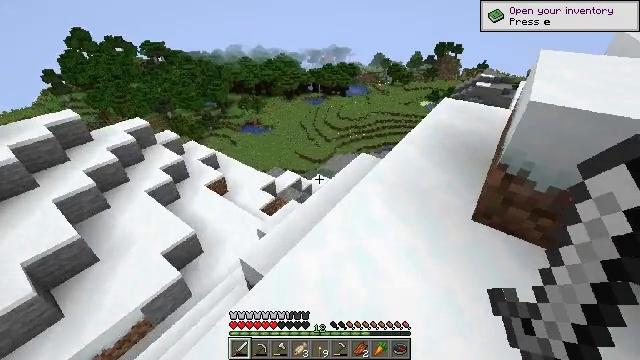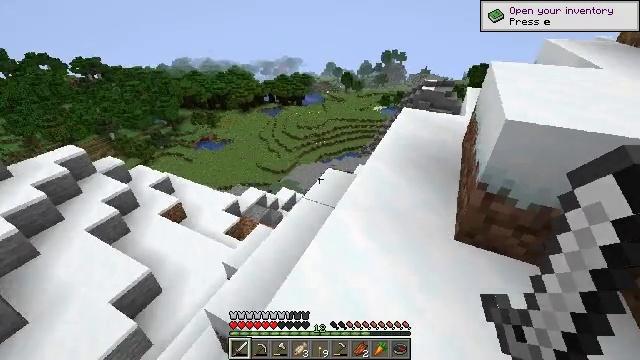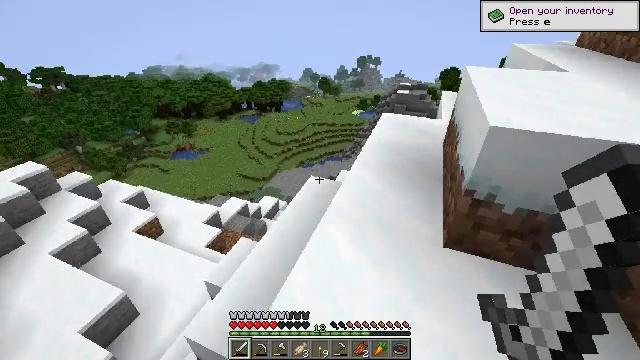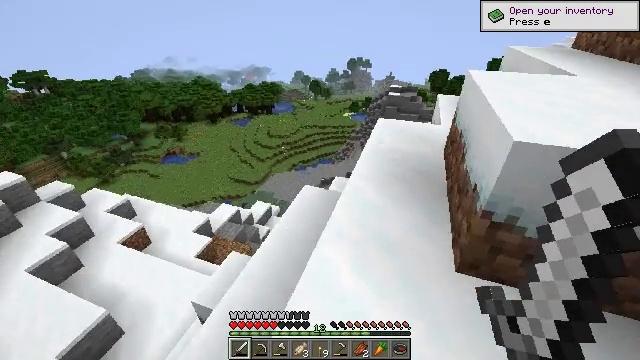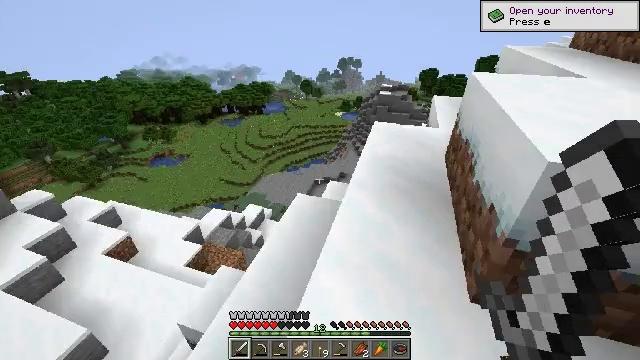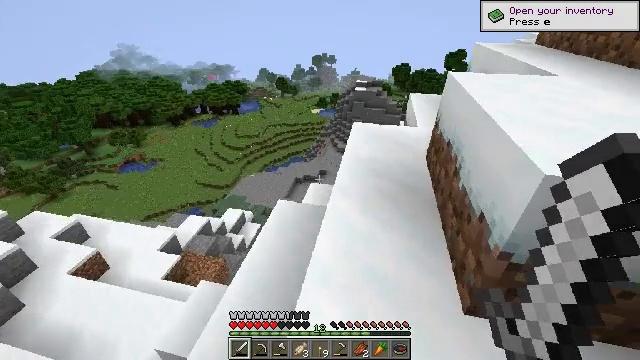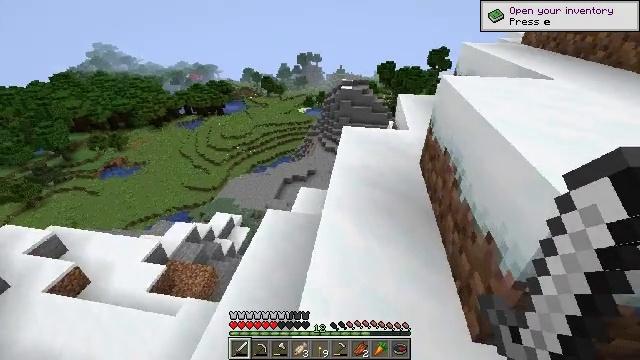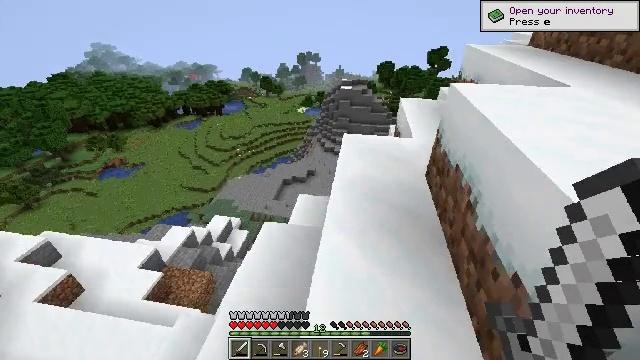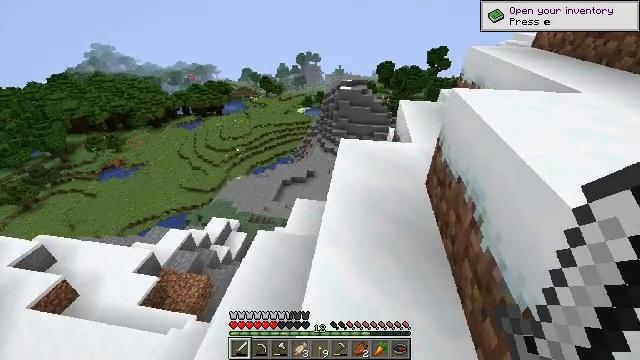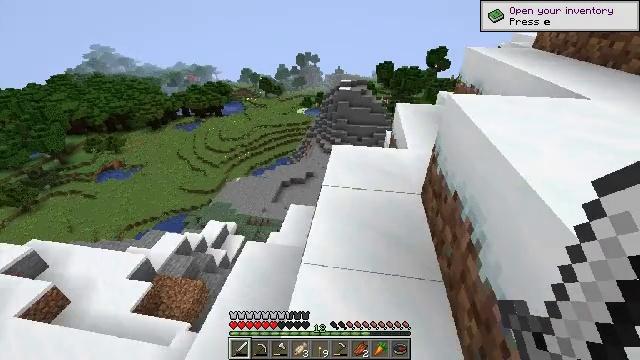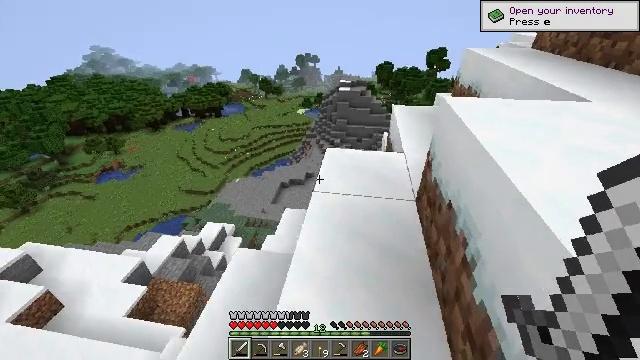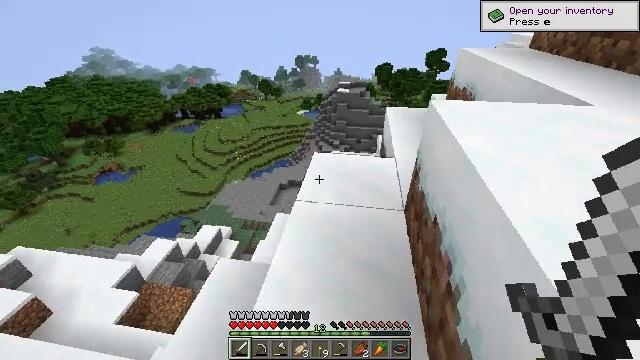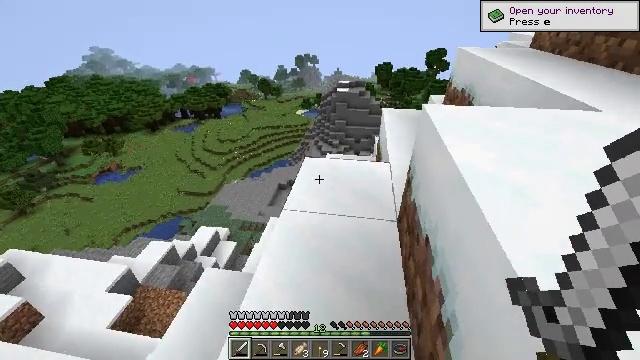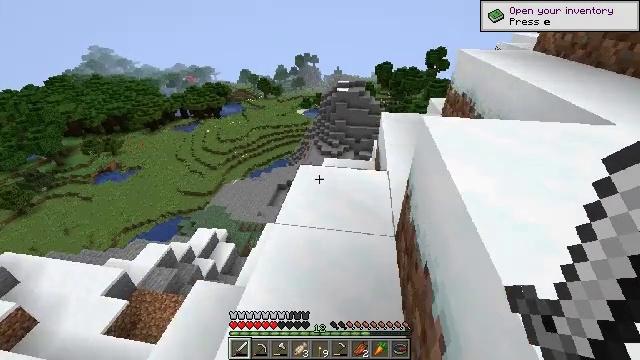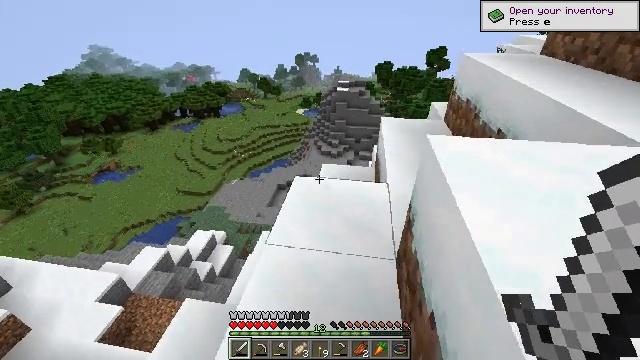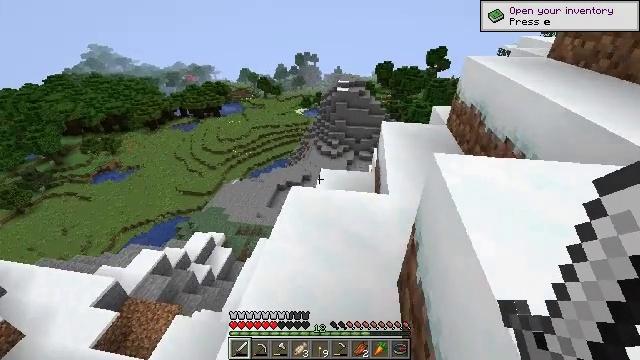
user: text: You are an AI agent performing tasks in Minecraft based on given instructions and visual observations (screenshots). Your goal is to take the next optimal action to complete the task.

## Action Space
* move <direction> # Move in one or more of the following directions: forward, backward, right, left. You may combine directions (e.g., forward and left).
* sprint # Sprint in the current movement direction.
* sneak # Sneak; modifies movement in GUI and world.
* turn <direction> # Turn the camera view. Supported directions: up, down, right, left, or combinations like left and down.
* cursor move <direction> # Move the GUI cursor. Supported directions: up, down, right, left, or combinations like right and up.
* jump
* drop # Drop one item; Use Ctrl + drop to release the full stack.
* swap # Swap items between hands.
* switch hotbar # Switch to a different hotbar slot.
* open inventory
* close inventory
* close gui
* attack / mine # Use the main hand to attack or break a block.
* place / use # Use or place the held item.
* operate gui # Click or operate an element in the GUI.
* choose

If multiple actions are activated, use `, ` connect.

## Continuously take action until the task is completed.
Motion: motion action
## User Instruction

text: Harvest sugar cane from the plant.
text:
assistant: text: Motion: move forward, turn right and up
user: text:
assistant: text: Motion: move forward, turn right and up
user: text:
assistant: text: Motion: move forward, turn right
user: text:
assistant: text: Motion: move forward, turn right
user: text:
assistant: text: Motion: move forward, turn right
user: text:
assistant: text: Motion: move forward, turn right
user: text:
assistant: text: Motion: move forward and move right
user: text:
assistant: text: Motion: move forward and move right
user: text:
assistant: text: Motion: move forward and move right
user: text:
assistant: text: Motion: move forward and move right
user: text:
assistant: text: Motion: move forward and move right
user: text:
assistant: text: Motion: move forward
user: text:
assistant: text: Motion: move forward
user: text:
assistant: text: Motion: move forward
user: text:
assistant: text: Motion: move forward
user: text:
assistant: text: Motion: move forward
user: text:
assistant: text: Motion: move forward
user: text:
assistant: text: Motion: move forward
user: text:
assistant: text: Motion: move forward
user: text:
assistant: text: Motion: move forward
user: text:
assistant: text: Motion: move forward
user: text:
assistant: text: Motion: move forward
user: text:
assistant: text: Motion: move forward
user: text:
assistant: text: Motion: move forward
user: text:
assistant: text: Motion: move forward
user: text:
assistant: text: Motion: no_op
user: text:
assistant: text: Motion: no_op
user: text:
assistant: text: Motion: no_op
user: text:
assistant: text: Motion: no_op
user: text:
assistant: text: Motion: no_op